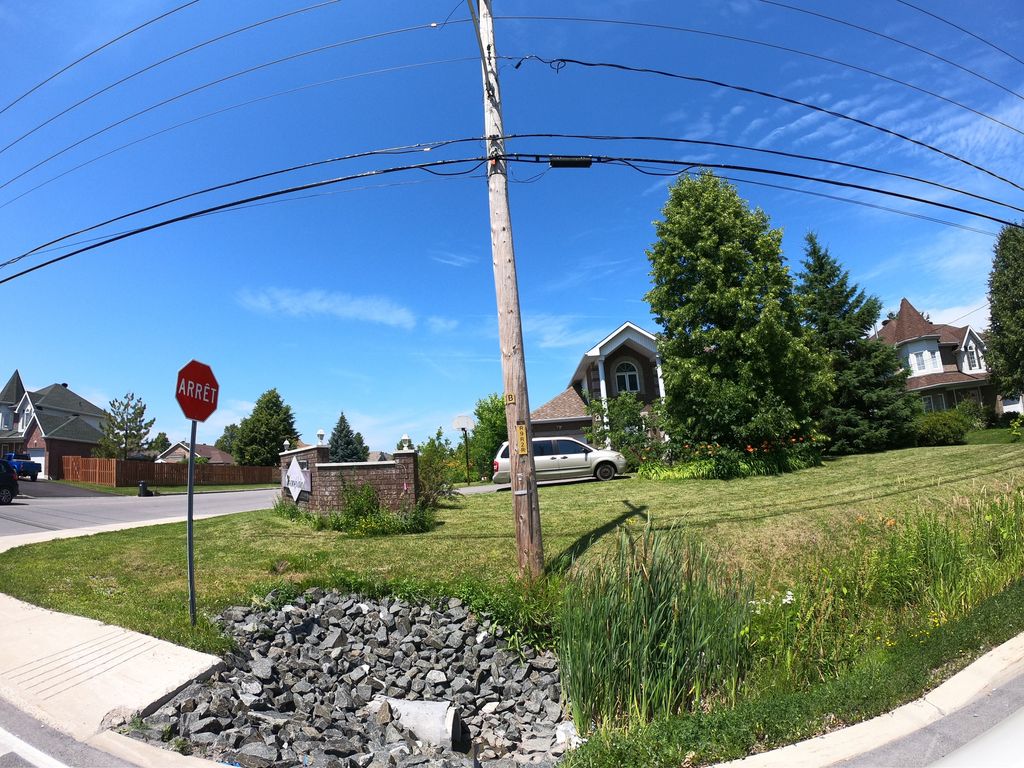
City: ottawa-gatineau